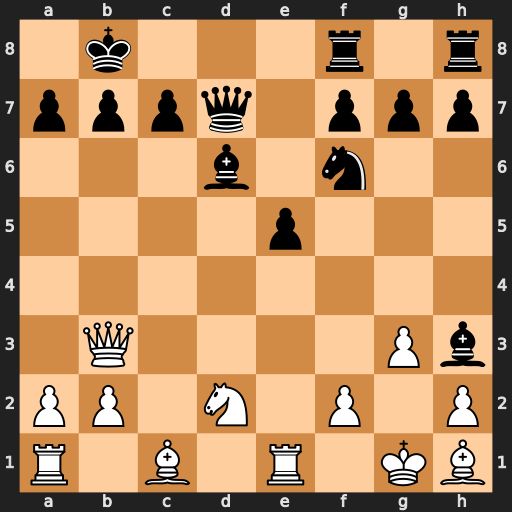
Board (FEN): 1k3r1r/pppq1ppp/3b1n2/4p3/8/1Q4Pb/PP1N1P1P/R1B1R1KB
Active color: w
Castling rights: -
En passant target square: -
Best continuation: Qxb7#